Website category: sports
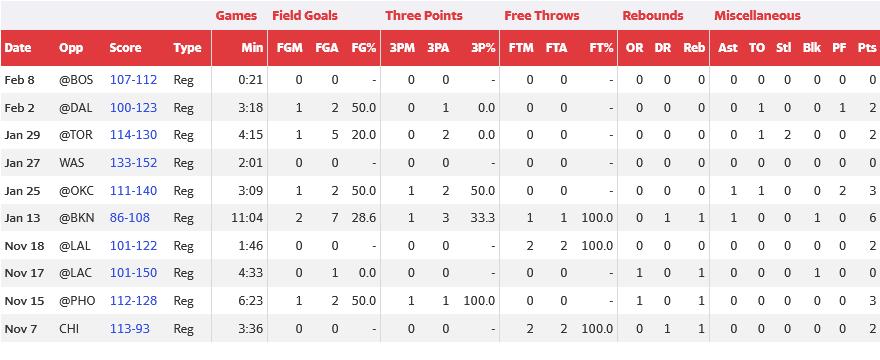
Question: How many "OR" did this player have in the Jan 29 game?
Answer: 0

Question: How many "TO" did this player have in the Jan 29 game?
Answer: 1

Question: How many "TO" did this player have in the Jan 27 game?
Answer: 0

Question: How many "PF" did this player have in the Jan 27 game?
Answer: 0

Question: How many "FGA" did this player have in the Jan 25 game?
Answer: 2

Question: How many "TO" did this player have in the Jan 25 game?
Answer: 1

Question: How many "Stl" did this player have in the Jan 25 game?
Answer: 0

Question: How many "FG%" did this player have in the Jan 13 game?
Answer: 28.6

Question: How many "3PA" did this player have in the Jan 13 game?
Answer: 3

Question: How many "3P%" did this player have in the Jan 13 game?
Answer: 33.3

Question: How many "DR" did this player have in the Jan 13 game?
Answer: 1

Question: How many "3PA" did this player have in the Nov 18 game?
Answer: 0

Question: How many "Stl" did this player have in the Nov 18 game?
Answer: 0

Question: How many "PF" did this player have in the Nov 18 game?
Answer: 0

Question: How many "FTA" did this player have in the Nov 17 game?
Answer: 0

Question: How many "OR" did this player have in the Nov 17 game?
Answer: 1

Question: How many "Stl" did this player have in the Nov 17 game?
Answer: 0

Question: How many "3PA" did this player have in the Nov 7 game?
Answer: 0

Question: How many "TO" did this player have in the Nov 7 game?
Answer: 0

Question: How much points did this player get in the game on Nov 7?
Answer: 2

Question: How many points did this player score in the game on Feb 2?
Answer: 2

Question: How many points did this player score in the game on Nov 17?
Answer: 0

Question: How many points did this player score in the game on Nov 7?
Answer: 2

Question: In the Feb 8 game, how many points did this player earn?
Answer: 0

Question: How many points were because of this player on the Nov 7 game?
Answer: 2